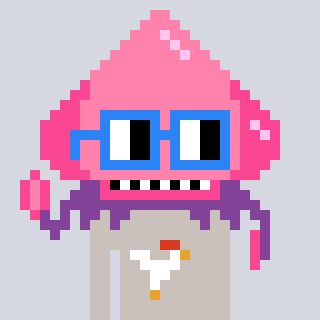
a pixel art character with square blue glasses, a squid-shaped head and a foggrey-colored body on a cool background